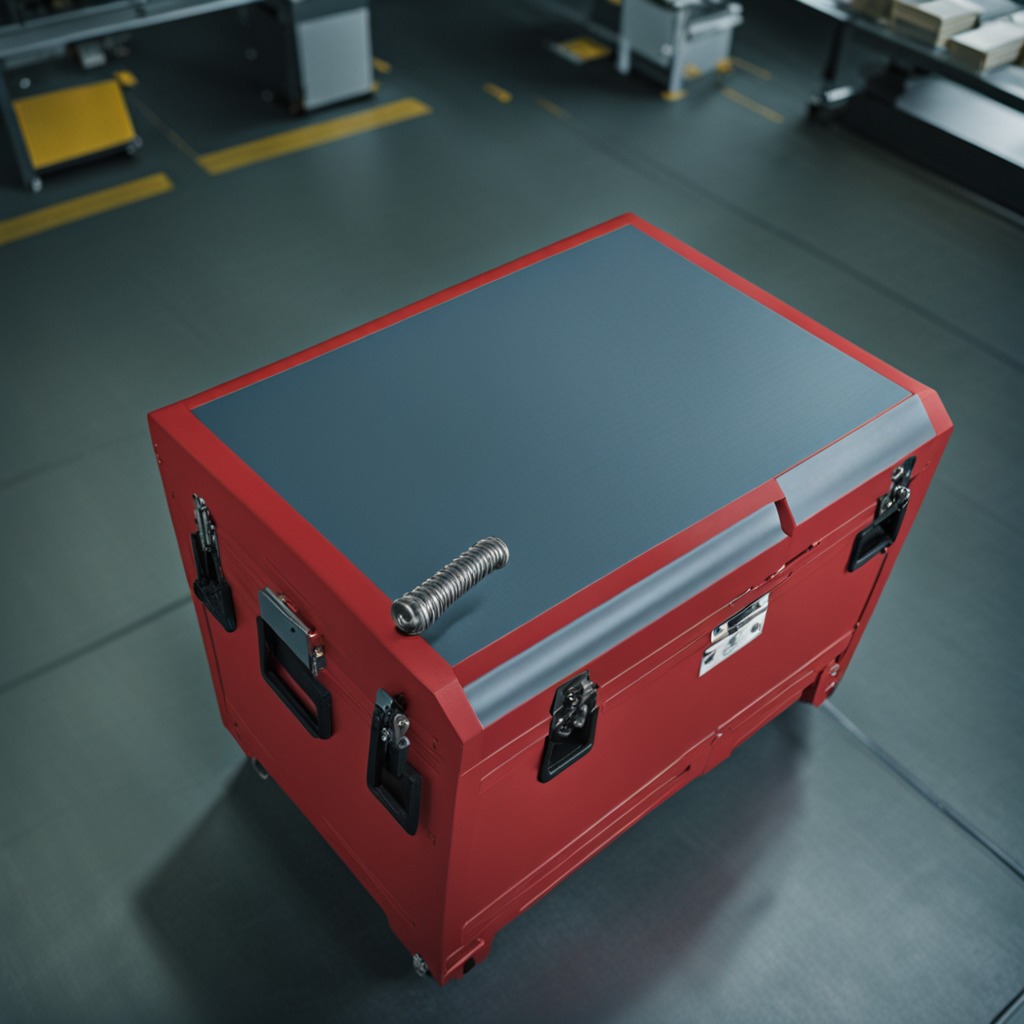
A coiled metal spring is lying on a toolbox surface in an airplane hangar workshop.